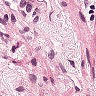
Metastatic tissue present: yes